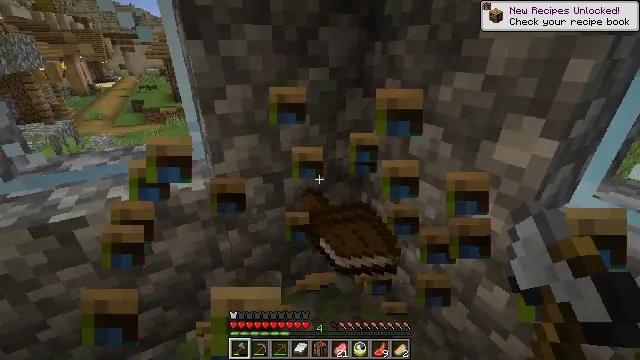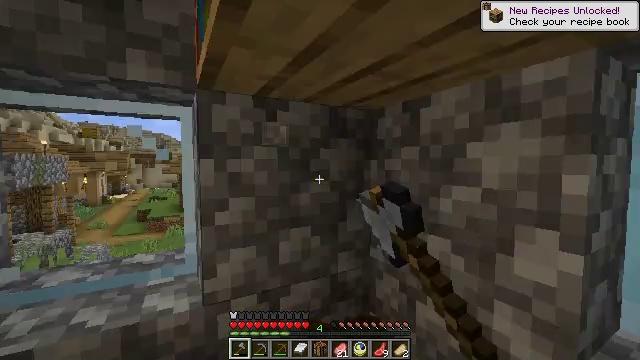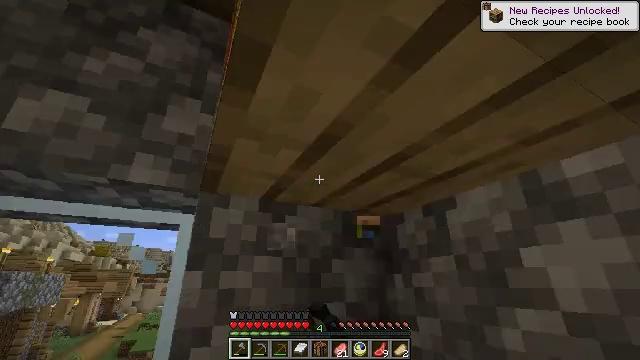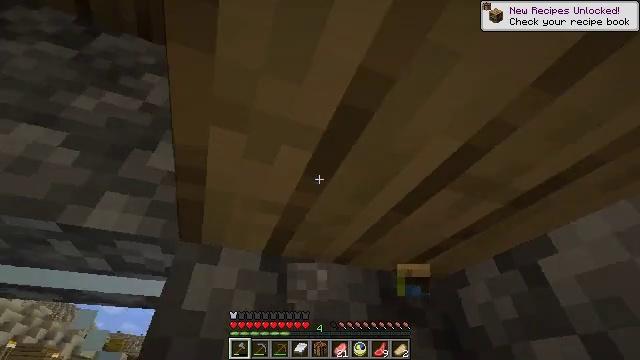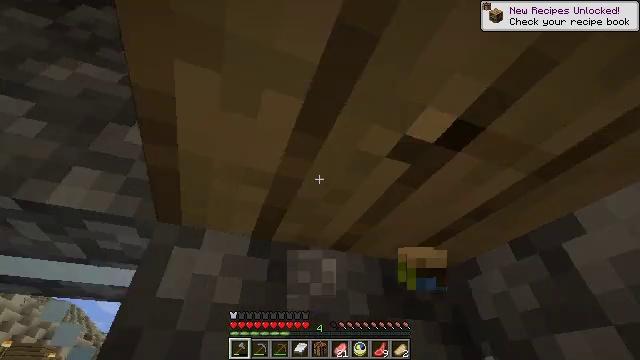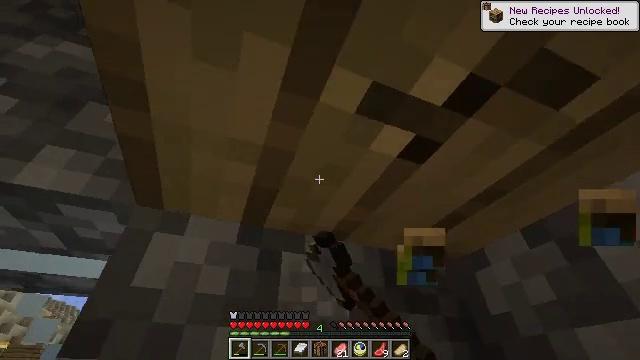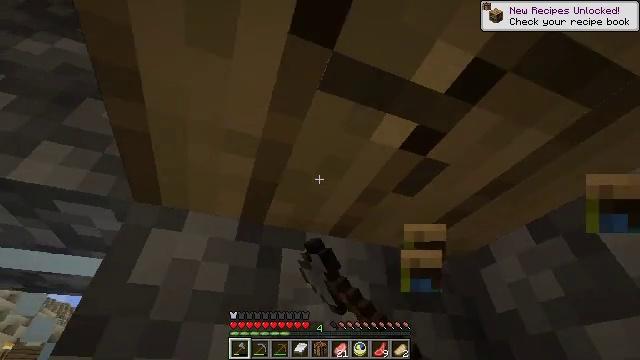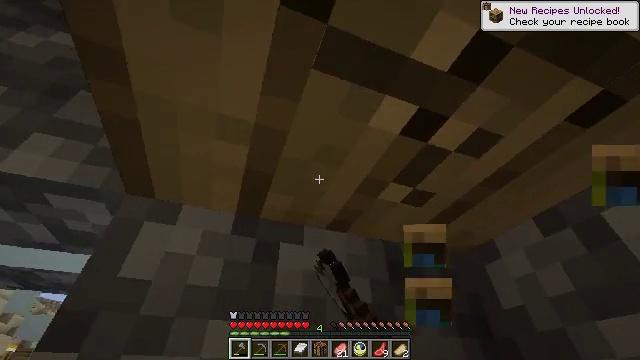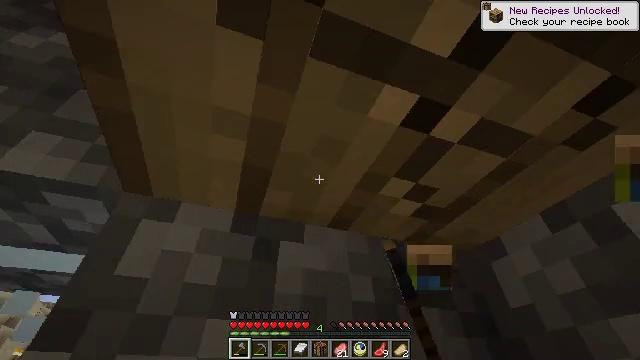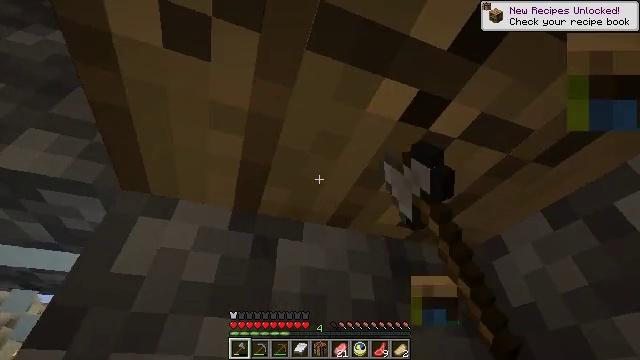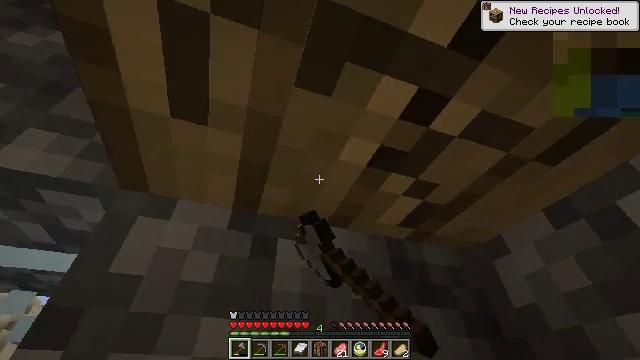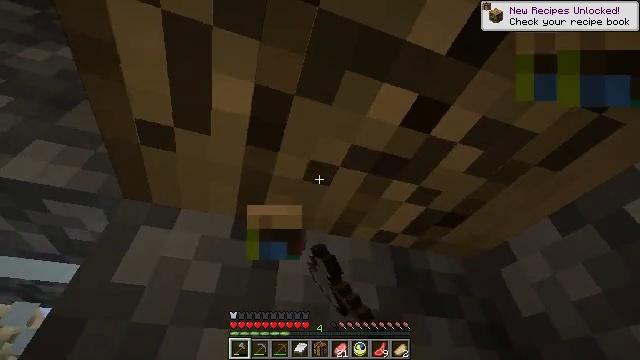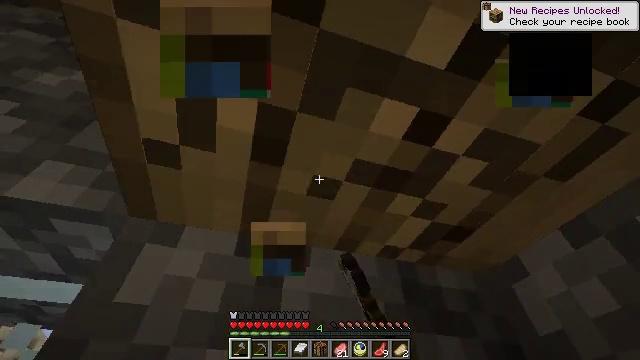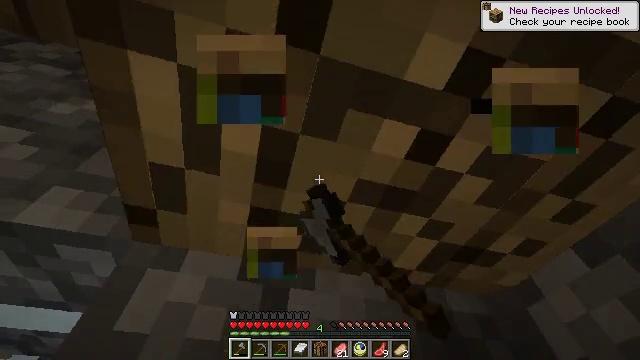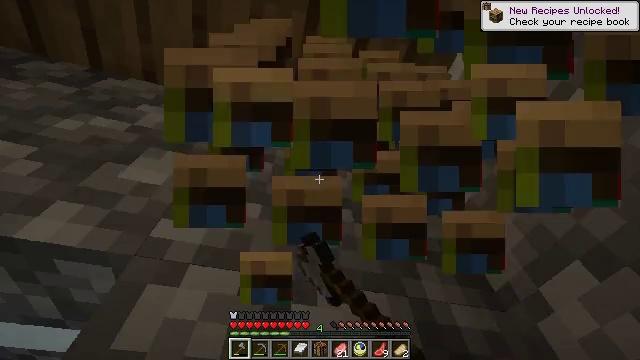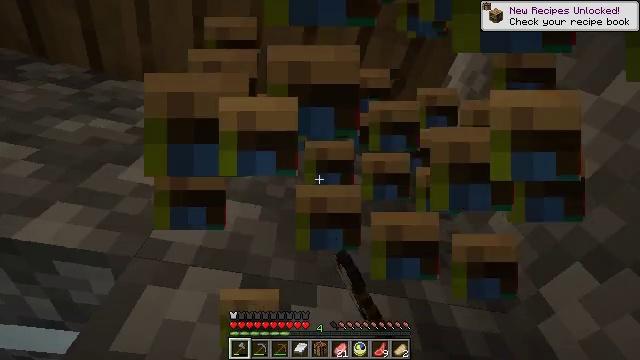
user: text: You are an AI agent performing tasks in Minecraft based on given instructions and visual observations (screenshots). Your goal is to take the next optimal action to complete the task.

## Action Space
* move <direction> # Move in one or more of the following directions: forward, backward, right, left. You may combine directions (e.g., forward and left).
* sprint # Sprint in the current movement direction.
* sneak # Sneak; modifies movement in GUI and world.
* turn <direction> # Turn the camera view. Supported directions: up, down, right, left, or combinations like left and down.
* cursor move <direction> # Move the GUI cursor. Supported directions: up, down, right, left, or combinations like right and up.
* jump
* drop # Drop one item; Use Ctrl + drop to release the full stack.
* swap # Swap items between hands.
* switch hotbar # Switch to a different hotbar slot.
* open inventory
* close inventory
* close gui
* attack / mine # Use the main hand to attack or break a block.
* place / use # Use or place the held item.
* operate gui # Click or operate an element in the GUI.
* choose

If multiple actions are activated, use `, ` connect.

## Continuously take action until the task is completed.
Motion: motion action
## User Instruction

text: Reclaim bookshelf materials.
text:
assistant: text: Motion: move forward, turn up, attack / mine
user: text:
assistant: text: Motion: move forward, turn left and up, attack / mine
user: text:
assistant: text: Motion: move forward, turn left and up, attack / mine
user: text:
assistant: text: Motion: attack / mine
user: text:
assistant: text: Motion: attack / mine
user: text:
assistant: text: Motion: attack / mine
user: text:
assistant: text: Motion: attack / mine
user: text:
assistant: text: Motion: attack / mine
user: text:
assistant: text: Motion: attack / mine
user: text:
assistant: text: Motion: attack / mine
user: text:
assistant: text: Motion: turn up, attack / mine
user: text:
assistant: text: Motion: turn left and up, attack / mine
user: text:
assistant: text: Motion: turn left and up, attack / mine
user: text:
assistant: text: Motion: turn up, attack / mine
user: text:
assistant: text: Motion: attack / mine
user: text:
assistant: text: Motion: attack / mine
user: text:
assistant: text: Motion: attack / mine
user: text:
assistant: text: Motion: attack / mine
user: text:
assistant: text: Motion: attack / mine